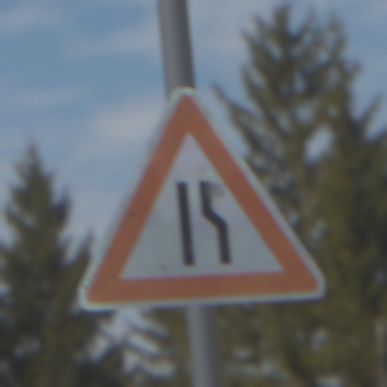
Verkehrszeichen: EinseitigVerengteFahrbahnRechts
Umgebung: Outdoor, Suburban
Tageszeit: Midday
Wetter: PartlyCloudy
Licht: Natural
Jahreszeit: NotSpecified
Kontrast: HighContrast